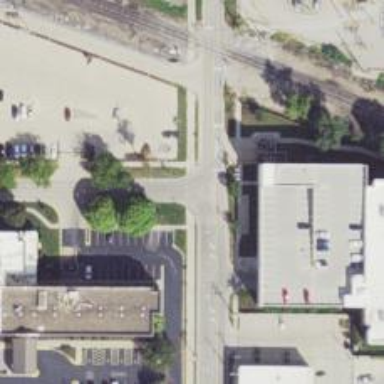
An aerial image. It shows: Unmarked crossing on path.